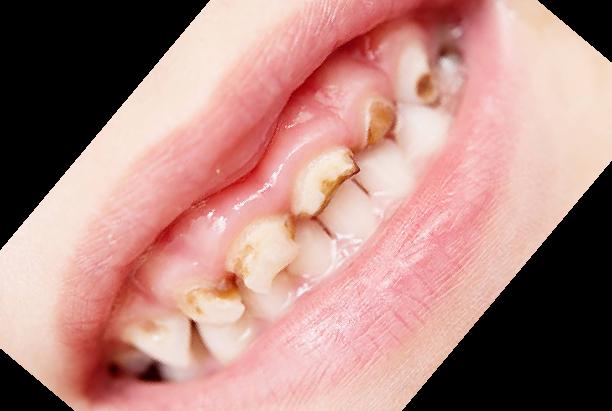
Condition: Gingivitis